Question: I am trying to start my app maximized with the midget also maximized inside the MainWindow. I also need the widget to respond to the resizing of the main window, tried a few things but not quite got it working correctly. Any idea?
Thanks

'''
#include "mainwindow.h"
#include "ui_mainwindow.h"
MainWindow::MainWindow(QWidget *parent) :
QMainWindow(parent),
ui(new Ui::MainWindow)
{
ui->setupUi(this);
//this->setGeometry(50,50, 1280, 768);
setWindowState(Qt::WindowMaximized);
//MainWindow::showMaximized();
m_pWebView = new QWebView(this);
//set position and size
m_pWebView->setGeometry(0,0,this->width(), this->height());
m_pWebView->load(QUrl("http://csm.nathan"));
//m_pWebView->show();
}
MainWindow::~MainWindow()
{
delete ui;
}
'''
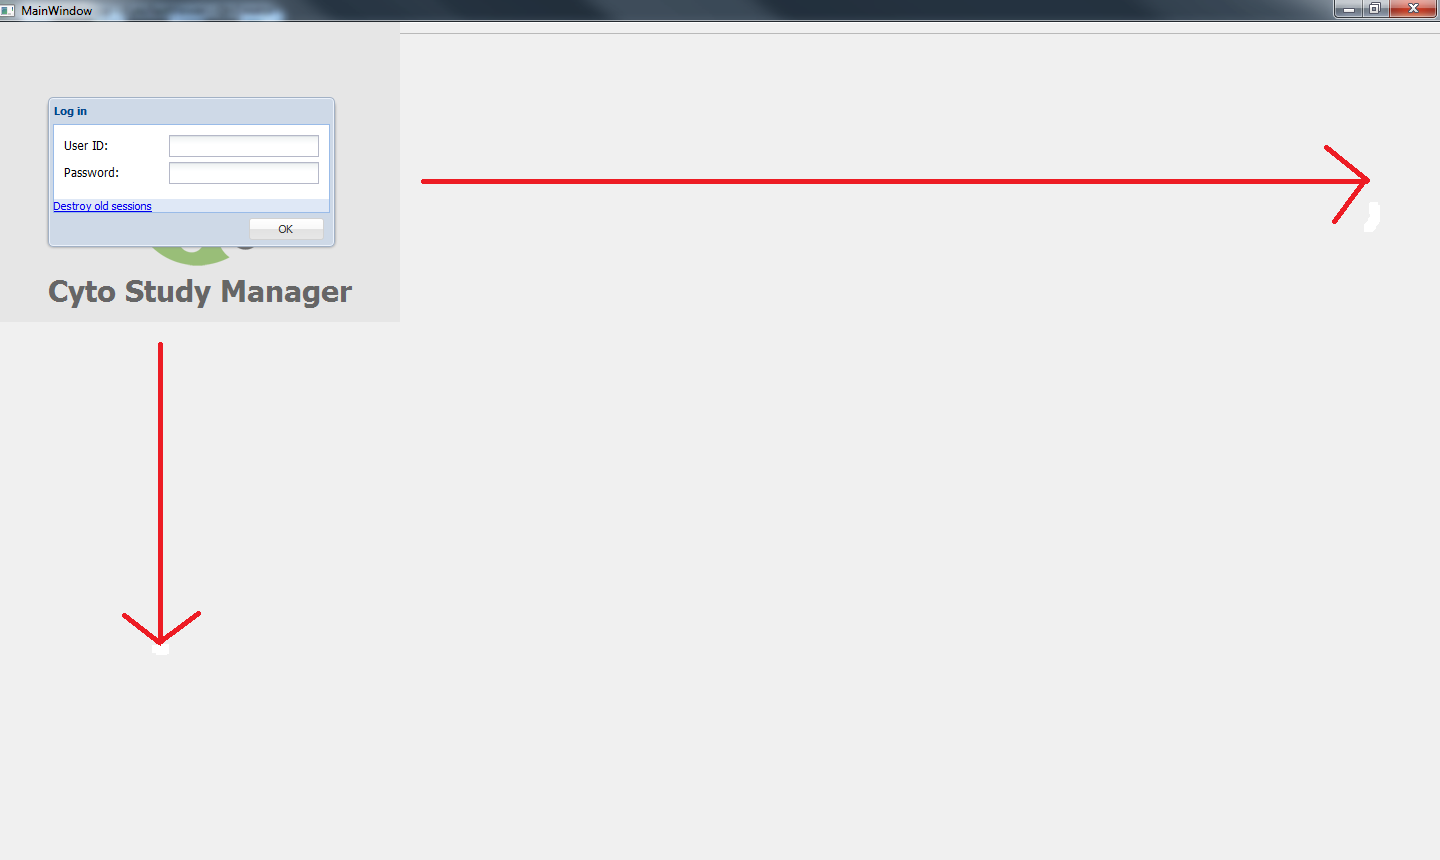
Answer: Usually when you create a new project in QtCreator, you should have a "centralWidget" in your QMainWindow.
Just ensure to use a QGridLayout in it:
'''
this->centralWidget()->setLayout(new QGridLayout);
'''
And then add your QWebView to this widget's layout:
'''
this->centralWidget()->layout()->addWidget(m_pWebView);
'''
This should do the job as far as your WebView is the only one element in the grid.
An other solution is to use the QtDesigner:
- - -
This will do exactly the same but be stored in the .ui file instead of your .cpp file.